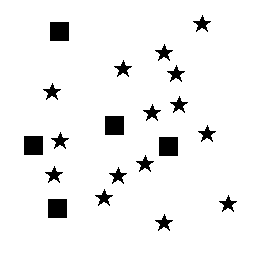
Squares: 5
Triangles: 0
Stars: 15
Total shapes: 20